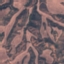
Land use / land cover class: HerbaceousVegetation